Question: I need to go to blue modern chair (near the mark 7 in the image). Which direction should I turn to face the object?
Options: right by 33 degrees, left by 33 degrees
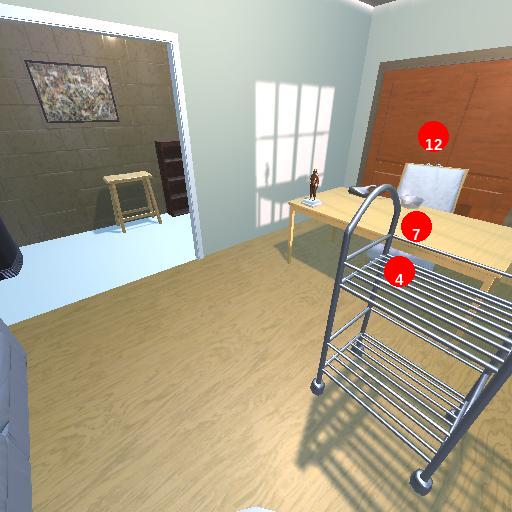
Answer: right by 33 degrees